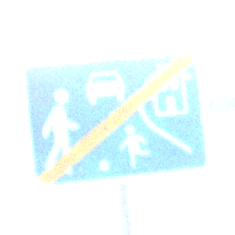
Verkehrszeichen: EndeVerkehrsberuhigterBereich
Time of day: SunriseSunset
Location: Outdoor (RoadRail)
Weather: PartlyCloudy
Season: NotSpecified
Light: Natural